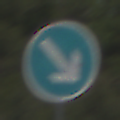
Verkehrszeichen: VorgeschriebeneVorbeifahrtRechts
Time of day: Midday
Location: Outdoor (Nature)
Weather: PartlyCloudy
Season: NotSpecified
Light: Natural